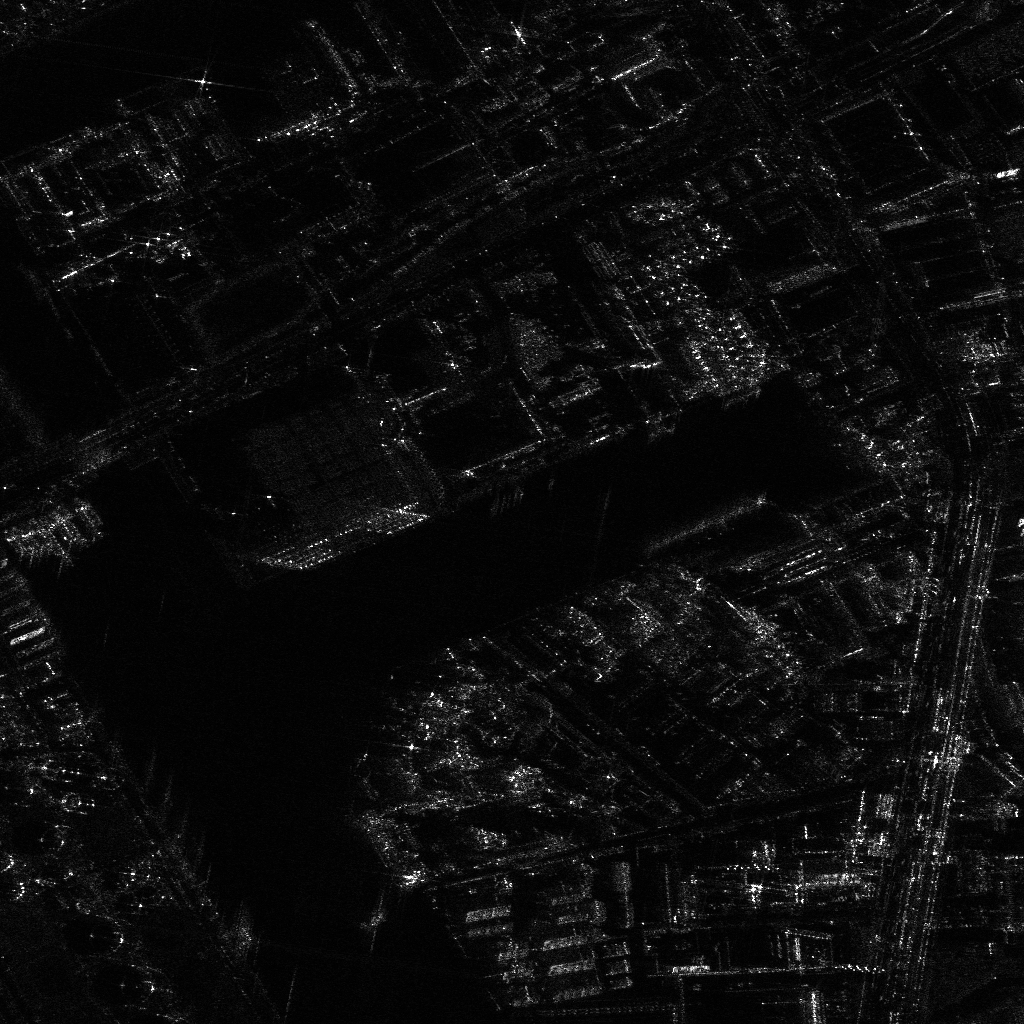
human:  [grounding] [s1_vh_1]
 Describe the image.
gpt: In the satellite image, there is  <ref>7 small container </ref> <box>[[7, 49, 10, 50, 56], [6, 50, 10, 51, 56], [4, 50, 9, 51, 56], [4, 51, 8, 51, 56], [1, 52, 5, 52, 57], [0, 52, 4, 52, 57], [0, 52, 3, 53, 57]]</box> located at left,  <ref>2 medium container </ref> <box>[[2, 52, 7, 53, 55], [1, 52, 6, 52, 56]]</box> located at left,  <ref>1 medium container </ref> <box>[[35, 87, 37, 91, 22]]</box> located at bottom,  <ref>1 small container </ref> <box>[[22, 90, 24, 91, 56]]</box> located at bottom left.